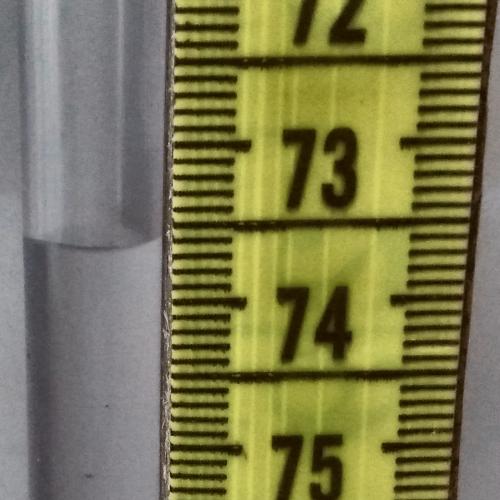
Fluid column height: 73.6 cm